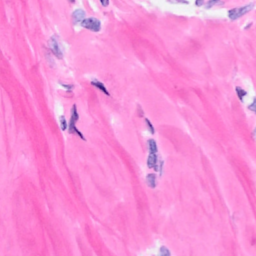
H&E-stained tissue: Breast